Field crop: maize
Growth stage: 2
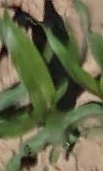
Species: maize